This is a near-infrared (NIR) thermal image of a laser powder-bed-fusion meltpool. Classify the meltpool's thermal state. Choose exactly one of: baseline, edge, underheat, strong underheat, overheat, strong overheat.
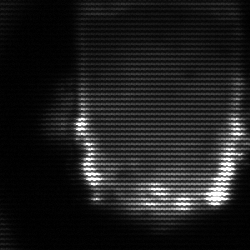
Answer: baseline